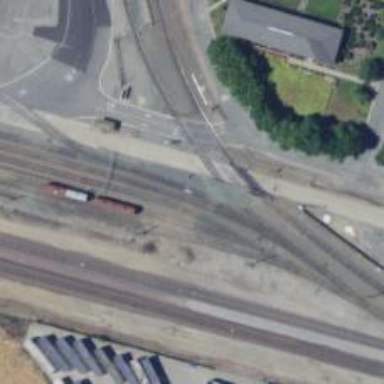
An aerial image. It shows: Rail spur service.